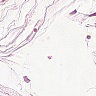
Metastatic tissue present: no